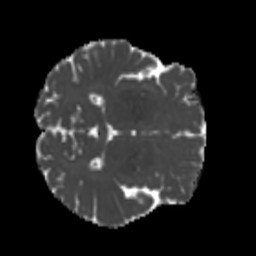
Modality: MD
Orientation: axial
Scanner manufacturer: siemens
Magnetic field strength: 3 T
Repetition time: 4 s
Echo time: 0.0594 s